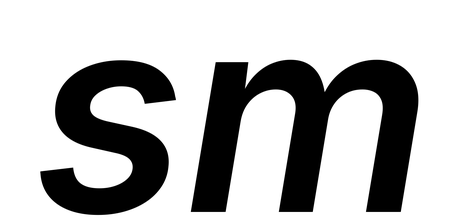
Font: Inter-Italic_SemiBold_Italic